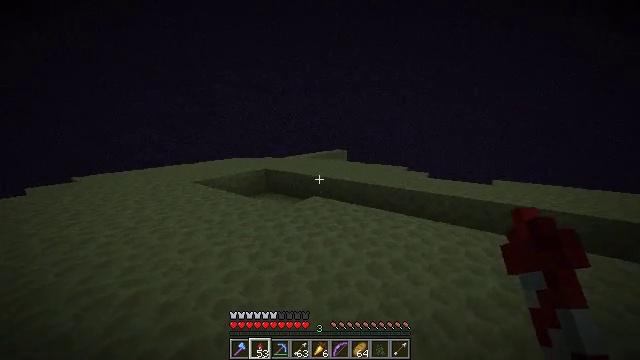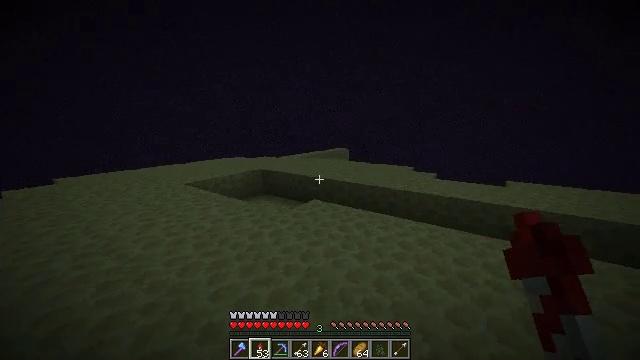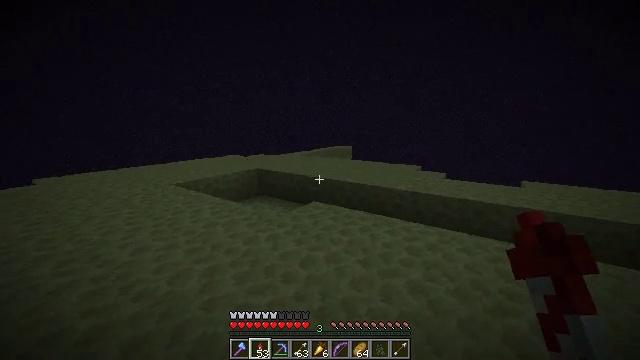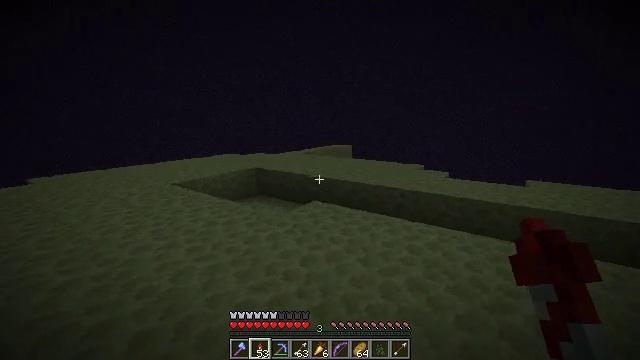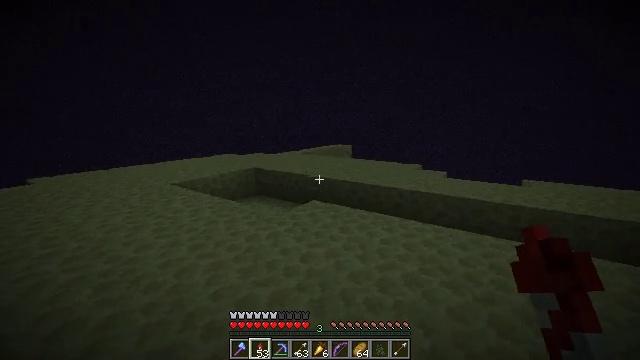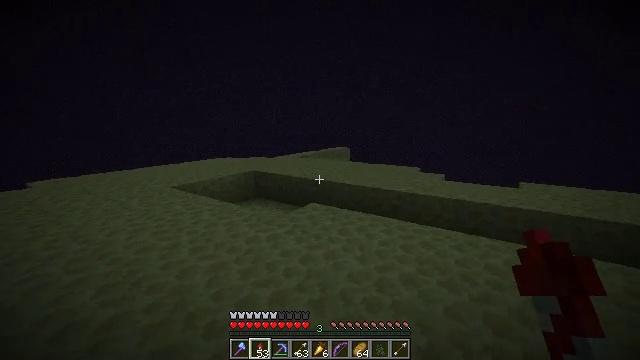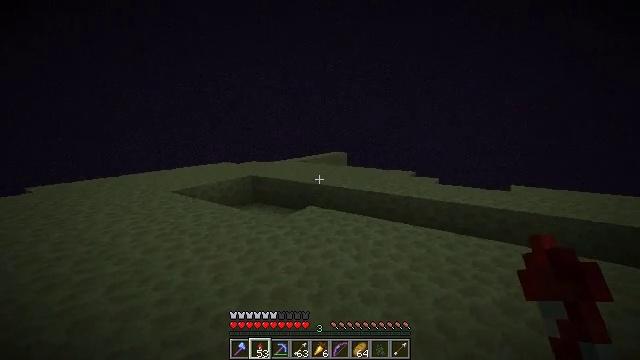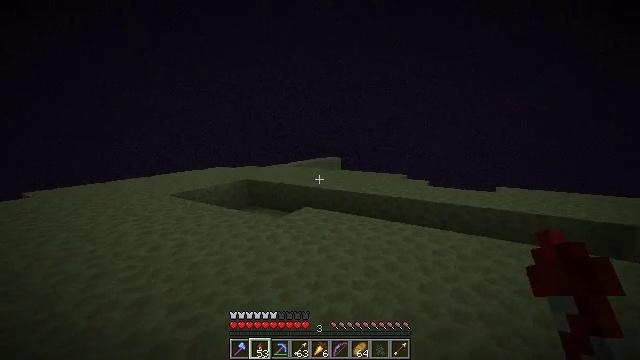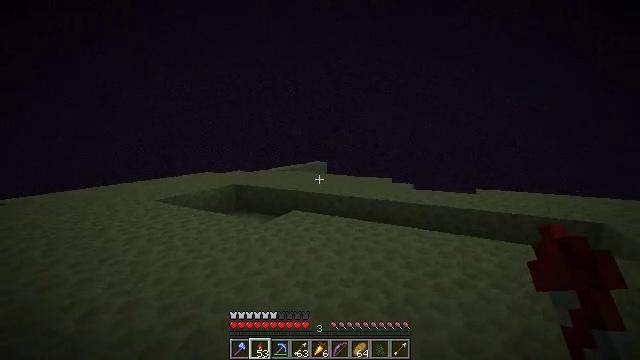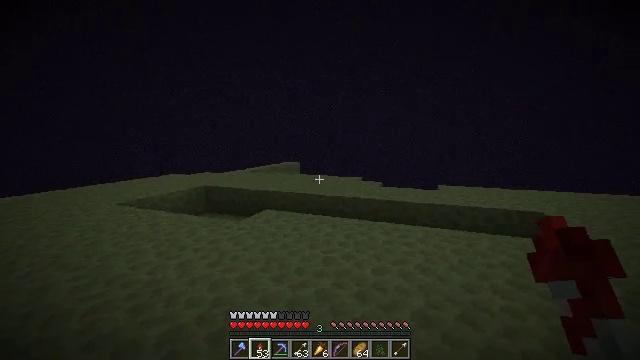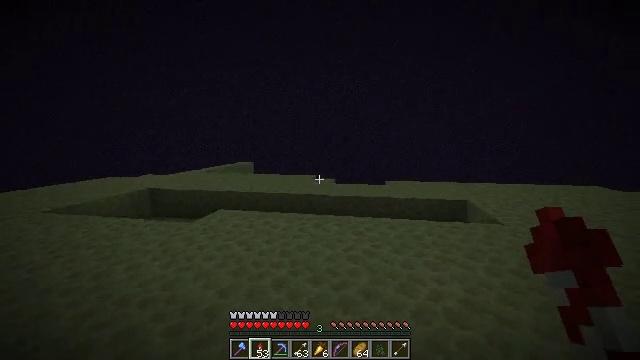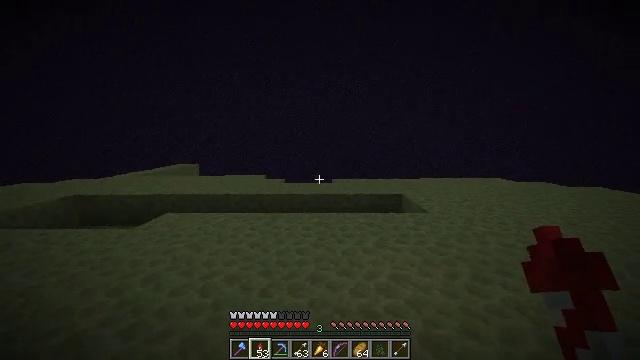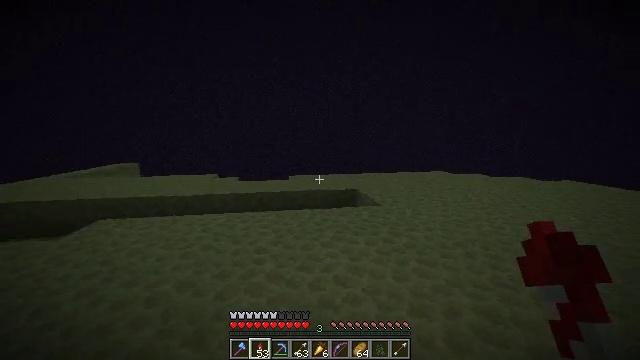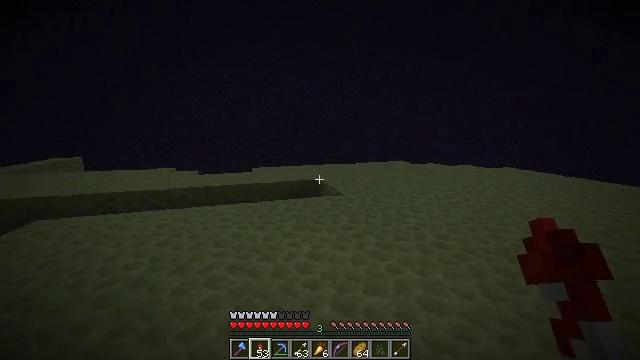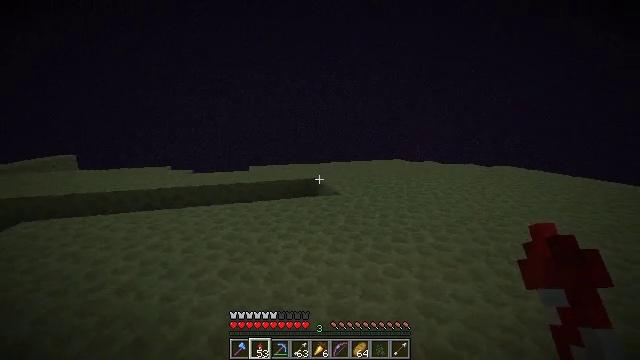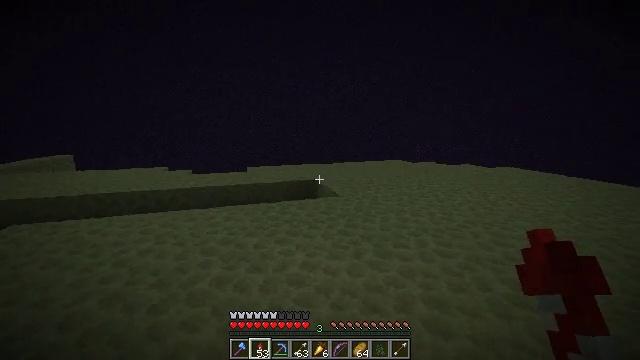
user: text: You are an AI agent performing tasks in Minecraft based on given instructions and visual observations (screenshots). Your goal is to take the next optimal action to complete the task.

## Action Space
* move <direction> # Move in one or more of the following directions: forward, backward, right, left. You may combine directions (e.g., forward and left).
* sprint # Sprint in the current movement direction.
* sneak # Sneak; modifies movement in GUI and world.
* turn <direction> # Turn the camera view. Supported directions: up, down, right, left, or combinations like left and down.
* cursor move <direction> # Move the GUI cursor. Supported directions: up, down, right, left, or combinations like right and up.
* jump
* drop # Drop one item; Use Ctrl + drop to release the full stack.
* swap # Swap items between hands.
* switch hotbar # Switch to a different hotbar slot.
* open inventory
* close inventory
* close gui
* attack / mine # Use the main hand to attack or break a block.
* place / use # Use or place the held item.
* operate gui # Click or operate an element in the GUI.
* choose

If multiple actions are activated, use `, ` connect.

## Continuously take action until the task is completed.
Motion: motion action
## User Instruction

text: Drop a firework rocket.
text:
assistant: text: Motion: no_op
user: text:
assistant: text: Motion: move back
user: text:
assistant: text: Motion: move back
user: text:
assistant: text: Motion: move back
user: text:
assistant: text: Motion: move back
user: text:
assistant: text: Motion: move back, turn up
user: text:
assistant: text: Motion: move back, turn right and up
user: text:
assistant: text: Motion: move back, turn right and up
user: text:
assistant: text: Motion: move back, turn right
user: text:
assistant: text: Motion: move back, turn right
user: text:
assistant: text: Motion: move back, turn right
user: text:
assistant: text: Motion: turn right
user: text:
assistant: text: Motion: move forward, turn right and down
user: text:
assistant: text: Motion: move forward
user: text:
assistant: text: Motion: move forward
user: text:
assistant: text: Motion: move forward, sprint
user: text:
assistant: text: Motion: move forward, sprint, turn right
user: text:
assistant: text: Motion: move forward, sprint
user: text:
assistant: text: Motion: move forward, sprint
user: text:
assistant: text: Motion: move forward, sprint, turn right and down
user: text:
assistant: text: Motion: move forward, sprint, turn right and down
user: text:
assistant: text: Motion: move forward, sprint, turn right and down
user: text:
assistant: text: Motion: move forward, sprint
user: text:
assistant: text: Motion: move forward, sprint
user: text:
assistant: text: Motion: move forward, sprint
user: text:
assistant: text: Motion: move forward, sprint
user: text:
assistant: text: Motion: move forward, sprint, turn left
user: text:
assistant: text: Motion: move forward and move right, sprint, turn left and up
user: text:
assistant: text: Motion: move forward and move right, sprint, turn left and up
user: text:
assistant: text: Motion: move forward and move right, sprint, turn left and up